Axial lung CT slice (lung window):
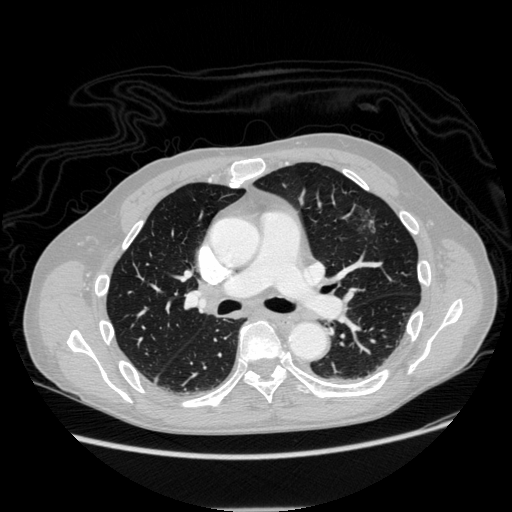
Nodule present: yes
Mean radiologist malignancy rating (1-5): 2